Question: I've written the method below that is called by my doPost method to parse 'multipart/form-data' given in the request. It all works great, I just don't really understand what is going on. If anyone could break down the three lines in my try I would really appreciate it. I've read through the <URL> but it's just not making sense to me and I hate writing code that I do not fully understand. In particular, I would like to know what is actually happening when the factory and upload objects are created.
'''
public static List<FileItem> parseFormRequest(HttpServletRequest request)
{
List<FileItem> items = null;
try
{
DiskFileItemFactory factory = new DiskFileItemFactory();
ServletFileUpload upload = new ServletFileUpload(factory);
items = upload.parseRequest(request);
}
catch (FileUploadException error)
{
System.out.println("UploadFileServlet - Error With File Parsing - " + error.getMessage());
}
return items;
}
'''
I also get a warning under 'upload.parseRequest(request)' that says 'Type safety: The expression of type List needs unchecked conversion to conform to List<FileItem>'. If anyone could explain this too that would really help me get what I've done. Thanks

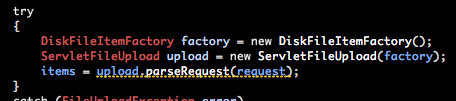
Answer: The factory is just a helper, i'll explain later. The main work is done by the 'ServletFileUpload'.
'ServletFileUpload' will scan through all the uploaded files (using an Iterator which parses the MIME stuff and knows how to deal with the boundary markers, content length etc.).
For each uploaded file, the parse method asks the 'FileItemFactory' to create a local representation for the uploaded file and then copies the contents from memory (e.g. from the HTTP POST request, which is held in memory) to the actual file on disk.
Simplified, the procedure is as follows:
- - - -
See the sources of the following classes for details
- -
This design allows to switch to another storage facility for files, for example:
You could replace the DiskFileItemFactory with your own DatabaseFileItemFactory, so the uploaded files get stored in a database instead of a local file on the server. The code changes would only affect a single line and the rest of commons-fileupload can be use as-is (e.g. the parsing of the HTTP request, the iterating over the uploaded
files etc.)
For the second question: commons-fileupload seems to be Java 1.4 compatible, so the return type of 'parseRequest()'
is actually an un-typed 'java.util.List' - it's missing the declaration that the list only contains FileItem objects (e.g. 'java.util.List<FileItem>').
Since you declared your variable 'items' to be of type 'List<FileItem>', the Java compiler warns you about this mismatch.
In this case, you did it correctly and you may ignore the warning by adding the following:
'''
@SuppressWarnings( "unchecked" )
public static List<FileItem> parseFormRequest(HttpServletRequest request)
{
...
'''